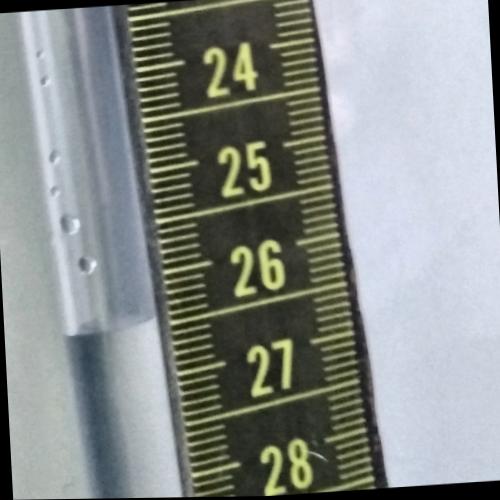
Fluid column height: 26.4 cm